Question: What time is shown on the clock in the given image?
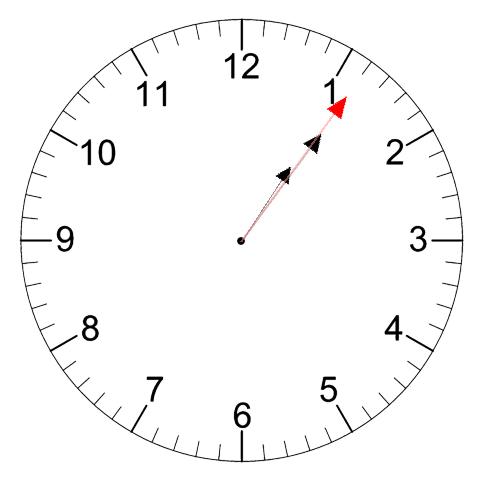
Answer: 01:06:06